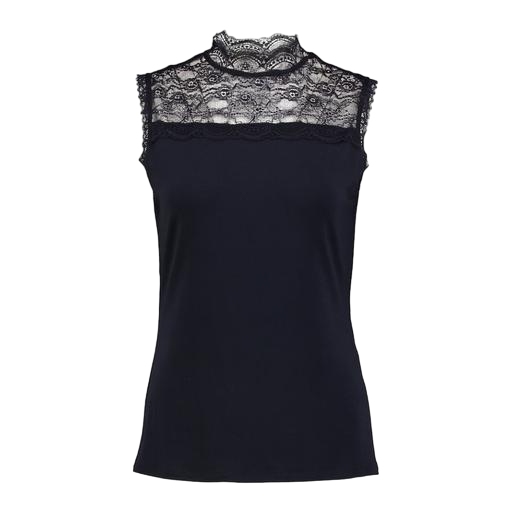
black ruby lace high neck top, blue premium high neck top lace, black high neck lace, white background